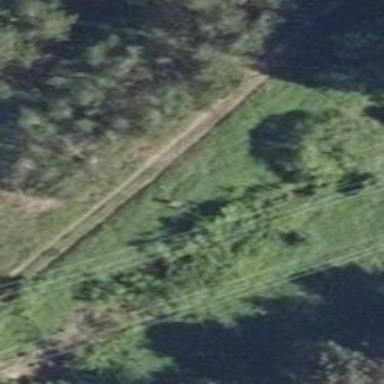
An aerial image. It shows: Track with grade2 tracktype.